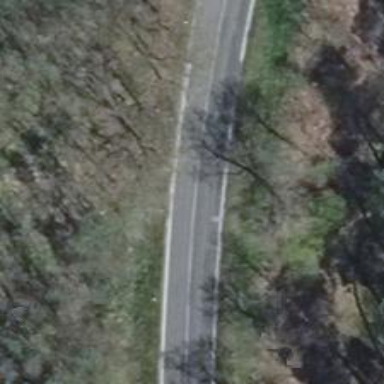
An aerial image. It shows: Secondary road with asphalt surface.